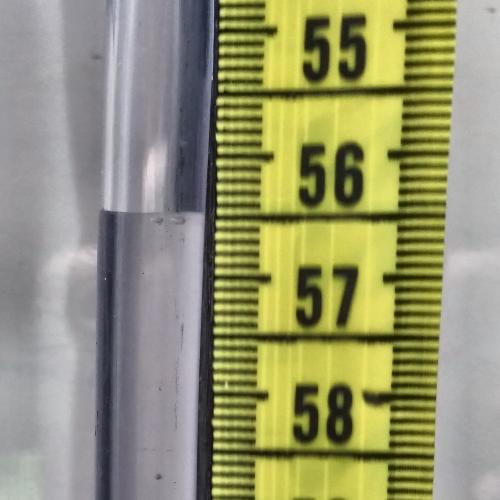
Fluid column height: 56.5 cm